Field crop: maize
Growth stage: 2
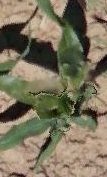
Species: maize